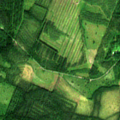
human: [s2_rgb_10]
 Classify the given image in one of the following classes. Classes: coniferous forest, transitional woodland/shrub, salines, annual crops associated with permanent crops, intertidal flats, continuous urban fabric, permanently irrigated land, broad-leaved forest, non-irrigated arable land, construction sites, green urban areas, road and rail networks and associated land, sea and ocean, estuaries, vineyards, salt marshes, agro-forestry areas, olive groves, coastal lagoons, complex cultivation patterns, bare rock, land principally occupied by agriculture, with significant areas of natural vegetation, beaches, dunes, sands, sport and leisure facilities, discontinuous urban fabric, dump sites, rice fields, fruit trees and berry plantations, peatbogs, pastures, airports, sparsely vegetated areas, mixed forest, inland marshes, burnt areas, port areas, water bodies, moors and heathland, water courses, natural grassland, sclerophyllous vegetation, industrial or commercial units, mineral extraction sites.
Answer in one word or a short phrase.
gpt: coniferous forest, mixed forest, transitional woodland/shrub